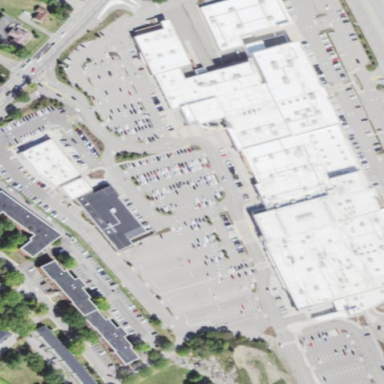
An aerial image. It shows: Retail building in mall.